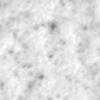
Label: no_change